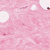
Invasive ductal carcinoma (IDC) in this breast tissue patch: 0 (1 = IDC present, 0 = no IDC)